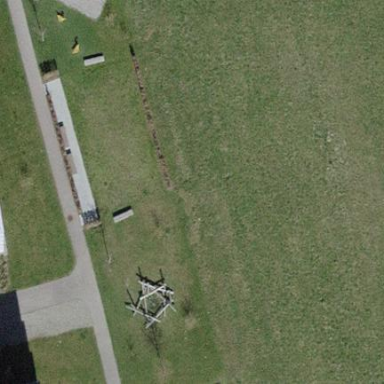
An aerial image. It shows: Playground on grassy land.